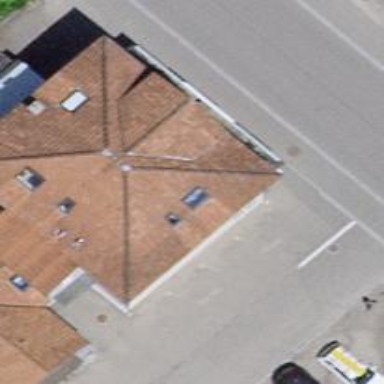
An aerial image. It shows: Convenience shop.